Interaction volume radius: 5 \u00c5
Interaction volume height: 15 \u00c5
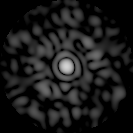
Disorder parameter: 0.834